Question: I am creating a fake banking terminal app for learning purposes that is supposed to let a user enter the initial bank account information. Then is able to subtract (withdraw)from the total(balance) and print out the remaining balance. I have been successful this far. Then it's supposed to allow for additional withdraws until the balance reaches zero. It's also not supposed to let you withdraw more than the balance. The problem is when I withdraw additional amounts, instead of subtracting, it adds random numbers. I have been looking at this for 5 hours now and switching code around and trying different things and no luck. Which is why I'm here. I'm stumped and feel pretty dumb because I'm sure it is simple
'''
#!/usr/bin/swift
print("How much money is in your bank account?")
if let beginningBalance = readLine() {
if let balance = Double(beginningBalance) {
while balance >= 1 {
print("How much would you like to withdraw?")
if let withdrawAmount = readLine() {
if let withdraw = Double(withdrawAmount) {
if withdraw > balance {
print("Insufficient funds. Please choose a lower amount.")
} else {
let total = balance - withdraw
print("Balance is \(total)")
}
}
}
}
}
}
'''
My output so far...

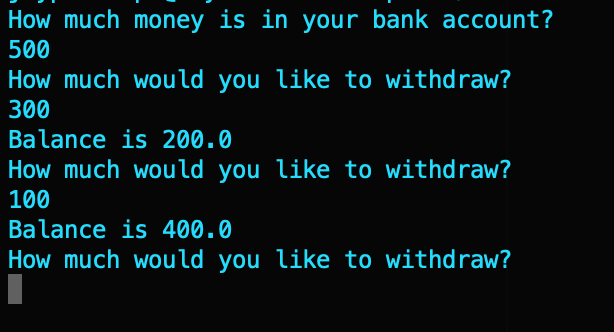
Answer: You have to declare 'balance' as variable and subtract 'withdraw' directly from balance.
'''
if let beginningBalance = readLine(),
var balance = Double(beginningBalance) {
while balance >= 0.0 {
print("How much would you like to withdraw?")
if let withdrawAmount = readLine() {
if let withdraw = Double(withdrawAmount) {
if withdraw > balance {
print("Insufficient funds. Please choose a lower amount.")
} else {
balance -= withdraw
print("Balance is \(balance)")
}
}
}
}
}
'''